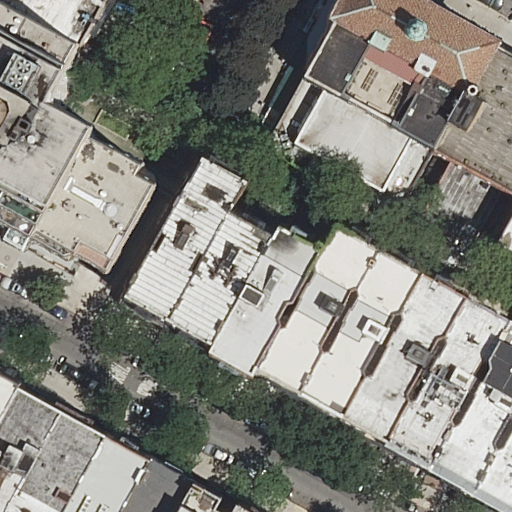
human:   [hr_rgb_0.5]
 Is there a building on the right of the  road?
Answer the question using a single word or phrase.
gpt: yes

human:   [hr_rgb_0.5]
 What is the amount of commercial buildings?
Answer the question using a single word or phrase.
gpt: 0

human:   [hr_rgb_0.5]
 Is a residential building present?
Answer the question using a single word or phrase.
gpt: yes

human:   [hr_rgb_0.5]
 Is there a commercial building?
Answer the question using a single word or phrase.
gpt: no

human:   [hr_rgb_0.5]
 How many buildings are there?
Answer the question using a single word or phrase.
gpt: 20

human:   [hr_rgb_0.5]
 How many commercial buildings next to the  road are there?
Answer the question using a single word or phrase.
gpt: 0

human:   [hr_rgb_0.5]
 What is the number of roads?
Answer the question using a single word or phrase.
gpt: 1

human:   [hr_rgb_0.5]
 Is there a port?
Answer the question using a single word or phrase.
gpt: no

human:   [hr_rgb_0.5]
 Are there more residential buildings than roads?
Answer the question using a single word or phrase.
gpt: yes

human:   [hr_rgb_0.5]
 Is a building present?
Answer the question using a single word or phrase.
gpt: yes

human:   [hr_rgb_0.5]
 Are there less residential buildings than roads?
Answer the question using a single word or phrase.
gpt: no

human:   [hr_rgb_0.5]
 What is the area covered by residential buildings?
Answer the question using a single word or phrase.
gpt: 4940m2

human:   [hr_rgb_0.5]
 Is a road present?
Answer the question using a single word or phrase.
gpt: yes

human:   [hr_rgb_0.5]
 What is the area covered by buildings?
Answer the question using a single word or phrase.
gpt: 4940m2

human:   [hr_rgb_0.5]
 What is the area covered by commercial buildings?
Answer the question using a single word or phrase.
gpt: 0m2

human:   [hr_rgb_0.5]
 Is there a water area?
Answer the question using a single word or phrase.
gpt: no

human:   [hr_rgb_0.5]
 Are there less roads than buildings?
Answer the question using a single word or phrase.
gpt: yes

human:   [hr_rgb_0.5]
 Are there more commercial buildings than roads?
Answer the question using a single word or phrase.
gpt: no

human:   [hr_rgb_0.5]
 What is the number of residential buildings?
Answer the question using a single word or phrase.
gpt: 20

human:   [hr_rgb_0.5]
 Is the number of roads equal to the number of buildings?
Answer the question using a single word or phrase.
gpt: no

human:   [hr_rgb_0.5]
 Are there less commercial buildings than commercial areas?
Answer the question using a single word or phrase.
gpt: no

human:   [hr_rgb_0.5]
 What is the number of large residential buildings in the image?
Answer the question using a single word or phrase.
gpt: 2

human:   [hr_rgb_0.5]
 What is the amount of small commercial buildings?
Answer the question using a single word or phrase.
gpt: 0

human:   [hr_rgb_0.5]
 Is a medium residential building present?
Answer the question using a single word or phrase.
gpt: yes

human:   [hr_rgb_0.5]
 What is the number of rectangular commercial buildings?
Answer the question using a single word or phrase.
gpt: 0

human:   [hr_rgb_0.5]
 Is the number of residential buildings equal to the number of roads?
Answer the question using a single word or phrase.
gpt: no

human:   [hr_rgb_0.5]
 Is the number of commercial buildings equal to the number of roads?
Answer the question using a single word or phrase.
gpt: no

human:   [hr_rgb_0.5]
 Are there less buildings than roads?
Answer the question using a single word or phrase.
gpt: no

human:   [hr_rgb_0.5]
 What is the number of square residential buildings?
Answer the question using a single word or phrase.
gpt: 0

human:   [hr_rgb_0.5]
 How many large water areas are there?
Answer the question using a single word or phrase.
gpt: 0

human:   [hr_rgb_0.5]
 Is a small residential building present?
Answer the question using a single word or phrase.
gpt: yes

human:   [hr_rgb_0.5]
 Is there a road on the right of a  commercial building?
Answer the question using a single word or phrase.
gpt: no

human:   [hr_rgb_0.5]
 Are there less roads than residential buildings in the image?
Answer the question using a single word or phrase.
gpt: yes

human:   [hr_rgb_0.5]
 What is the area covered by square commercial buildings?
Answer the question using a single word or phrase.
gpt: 0m2

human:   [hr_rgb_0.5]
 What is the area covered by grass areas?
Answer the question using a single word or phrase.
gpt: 0m2

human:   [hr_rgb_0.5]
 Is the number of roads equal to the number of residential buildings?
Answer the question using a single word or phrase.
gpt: no

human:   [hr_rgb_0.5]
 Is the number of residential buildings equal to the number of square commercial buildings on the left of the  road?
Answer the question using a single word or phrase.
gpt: no

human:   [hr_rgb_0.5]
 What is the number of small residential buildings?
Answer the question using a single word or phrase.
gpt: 8

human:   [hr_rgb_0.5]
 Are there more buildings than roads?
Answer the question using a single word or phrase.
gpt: yes

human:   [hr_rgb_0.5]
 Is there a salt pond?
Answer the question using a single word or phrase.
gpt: no

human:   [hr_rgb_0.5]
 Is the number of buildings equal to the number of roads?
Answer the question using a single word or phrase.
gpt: no

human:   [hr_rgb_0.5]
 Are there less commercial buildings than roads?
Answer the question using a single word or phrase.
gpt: yes

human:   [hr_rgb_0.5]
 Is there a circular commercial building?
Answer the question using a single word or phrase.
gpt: no

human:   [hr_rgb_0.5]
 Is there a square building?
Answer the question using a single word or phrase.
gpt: no

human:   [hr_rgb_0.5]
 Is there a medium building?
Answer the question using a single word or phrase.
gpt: yes

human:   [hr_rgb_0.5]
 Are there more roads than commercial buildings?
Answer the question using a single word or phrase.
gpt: yes

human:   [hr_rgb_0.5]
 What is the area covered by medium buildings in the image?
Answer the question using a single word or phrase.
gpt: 2681m2

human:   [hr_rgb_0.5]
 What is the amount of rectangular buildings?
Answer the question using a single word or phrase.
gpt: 10

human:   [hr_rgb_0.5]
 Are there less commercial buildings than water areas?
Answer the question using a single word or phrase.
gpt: no

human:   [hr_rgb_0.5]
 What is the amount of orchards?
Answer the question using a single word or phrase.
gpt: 0

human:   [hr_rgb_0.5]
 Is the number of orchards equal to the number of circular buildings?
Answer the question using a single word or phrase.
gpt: yes

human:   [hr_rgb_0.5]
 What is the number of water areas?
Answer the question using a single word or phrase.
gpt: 0

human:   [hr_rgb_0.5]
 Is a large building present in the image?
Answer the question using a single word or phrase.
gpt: yes

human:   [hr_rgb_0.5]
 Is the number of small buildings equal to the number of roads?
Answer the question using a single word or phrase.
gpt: no

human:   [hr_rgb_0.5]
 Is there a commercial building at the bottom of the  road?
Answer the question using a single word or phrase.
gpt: no

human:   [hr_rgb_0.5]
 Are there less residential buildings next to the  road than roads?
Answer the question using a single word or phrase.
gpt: no

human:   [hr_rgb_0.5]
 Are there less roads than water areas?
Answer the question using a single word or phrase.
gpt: no

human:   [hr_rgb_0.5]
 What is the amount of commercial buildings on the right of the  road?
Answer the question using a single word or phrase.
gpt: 0

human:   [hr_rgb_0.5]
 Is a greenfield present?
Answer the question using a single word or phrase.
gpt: no

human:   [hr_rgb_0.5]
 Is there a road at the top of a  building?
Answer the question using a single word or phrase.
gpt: yes

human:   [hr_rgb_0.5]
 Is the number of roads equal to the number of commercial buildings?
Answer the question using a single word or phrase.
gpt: no

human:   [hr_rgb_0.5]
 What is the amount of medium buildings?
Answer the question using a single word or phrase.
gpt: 10

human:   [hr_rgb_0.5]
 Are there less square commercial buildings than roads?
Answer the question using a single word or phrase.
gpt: yes

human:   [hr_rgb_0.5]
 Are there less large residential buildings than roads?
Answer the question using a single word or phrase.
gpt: no